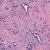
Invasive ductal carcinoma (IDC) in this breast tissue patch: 1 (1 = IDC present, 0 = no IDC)